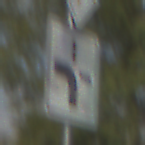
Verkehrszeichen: VerlaufVorfahrtsstrasse1
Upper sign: Vorfahrtsstrasse
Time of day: MorningAfternoon
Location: Outdoor (Suburban)
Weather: PartlyCloudy
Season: NotSpecified
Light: Natural